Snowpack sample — Buffalo Mountain, Silverthorne, Colorado, USA (1/25/25, 10:11 AM MST)
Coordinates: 39.6222, -106.1139
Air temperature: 22 °F
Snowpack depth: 110 cm
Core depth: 30 cm
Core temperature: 42.8 °F
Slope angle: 12°, slope face: 102°
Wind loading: high
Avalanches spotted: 0
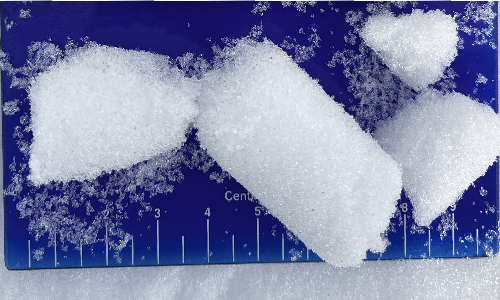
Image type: core
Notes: No avalanches nearby, collected on the outskirts of a fire break 15 meters from the treeline, on way to Buffalo and Red Mountain